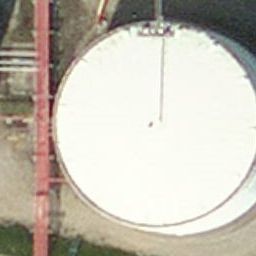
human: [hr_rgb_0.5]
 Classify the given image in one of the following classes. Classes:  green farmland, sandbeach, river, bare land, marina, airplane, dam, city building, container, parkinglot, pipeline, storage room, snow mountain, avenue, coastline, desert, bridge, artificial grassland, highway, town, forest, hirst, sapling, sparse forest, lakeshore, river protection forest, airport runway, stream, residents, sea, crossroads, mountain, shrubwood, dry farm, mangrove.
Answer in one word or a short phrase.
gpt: storage room